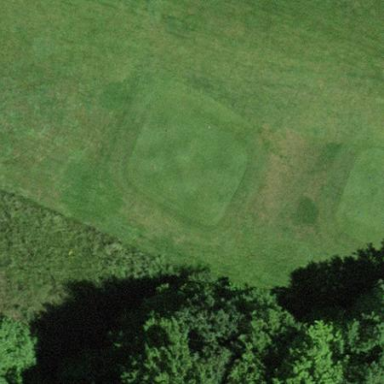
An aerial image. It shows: Golf tee on grassy land.